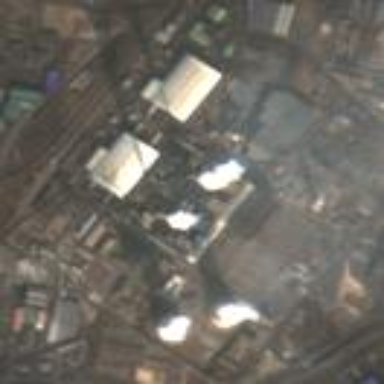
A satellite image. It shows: Industrial area with coal power plant.